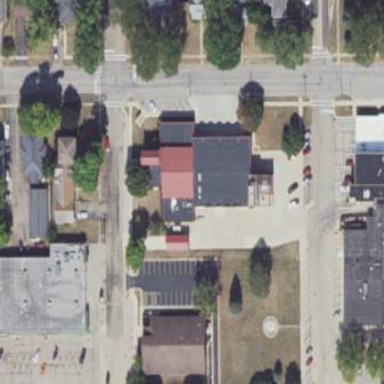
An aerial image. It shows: Public building which is fire station.